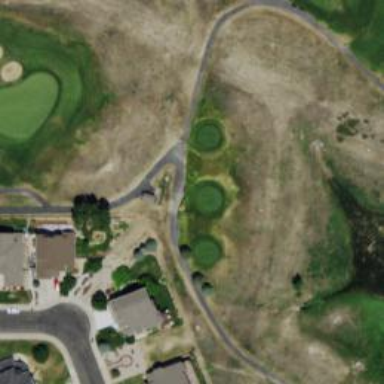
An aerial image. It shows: View of golf hole.